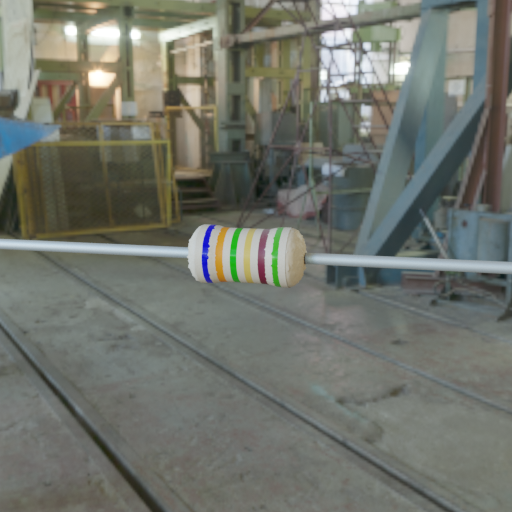
Resistor colour bands (in order): blue, orange, green, gold, brown, green